Field crop: tomato
Growth stage: 1
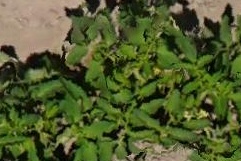
Species: tomato